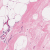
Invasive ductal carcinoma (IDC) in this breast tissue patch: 0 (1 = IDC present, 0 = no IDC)